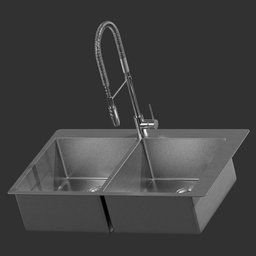
Label: appliances